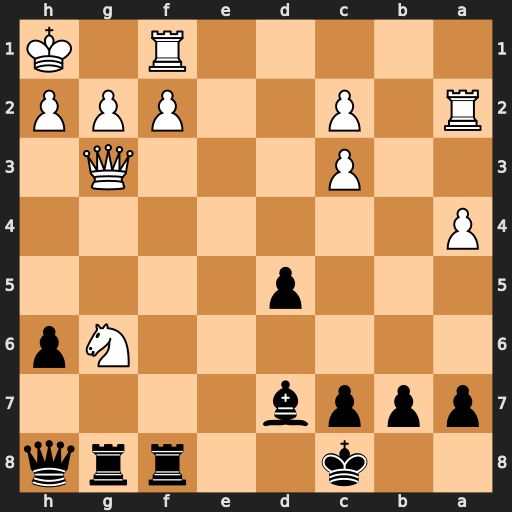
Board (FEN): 2k2rrq/pppb4/6Np/3p4/P7/2P3Q1/R1P2PPP/5R1K
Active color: b
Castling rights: -
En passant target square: -
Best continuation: Qf6 Nxf8 Rxg3